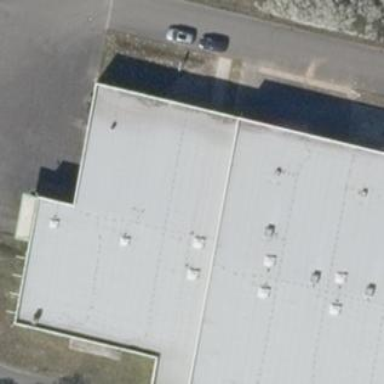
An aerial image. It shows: Commercial building.